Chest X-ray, PA view. Patient: 29 years old, sex F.
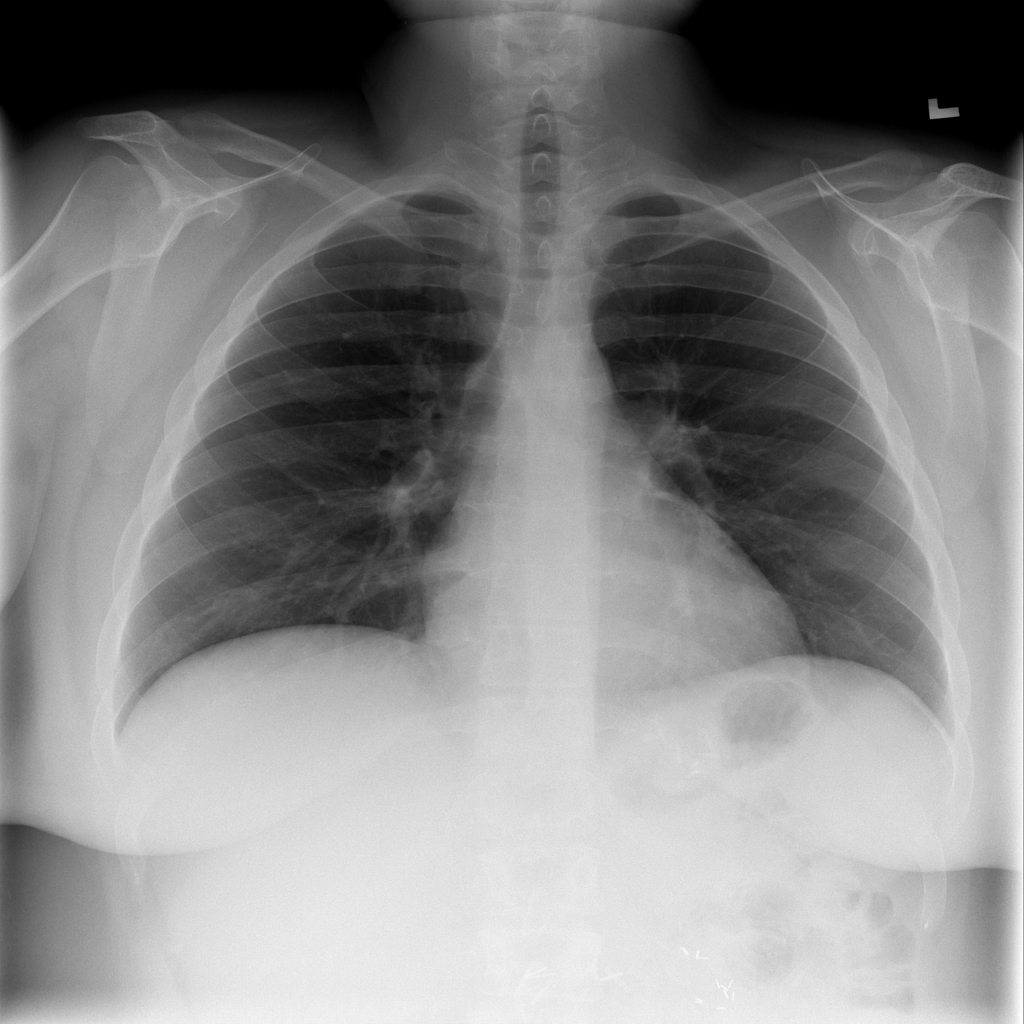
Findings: No Finding